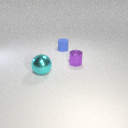
small blue rubber cylinder behind small purple metal cylinder